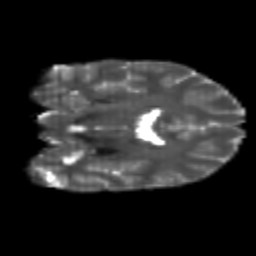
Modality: T2w
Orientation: coronal
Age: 22
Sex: female
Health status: healthy
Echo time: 0.074 s